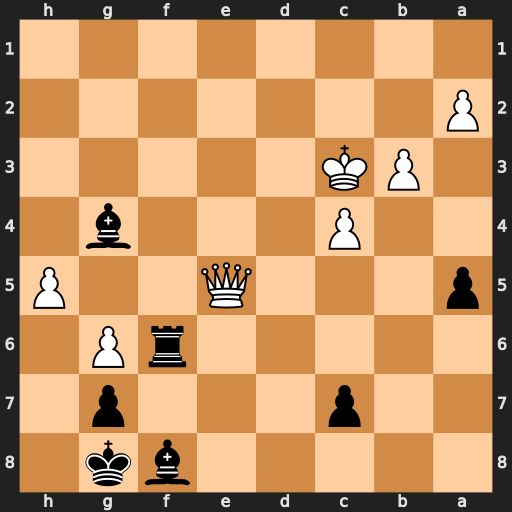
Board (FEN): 5bk1/2p3p1/5rP1/p3Q2P/2P3b1/1PK5/P7/8
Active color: b
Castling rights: -
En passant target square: -
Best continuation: Bb4+ Kb2 Rf2+